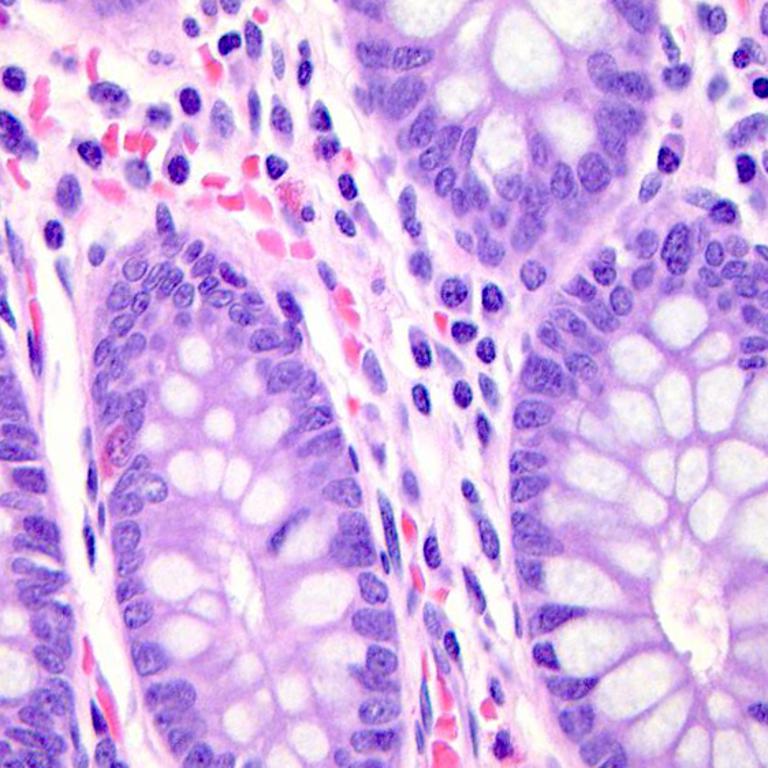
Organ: colon
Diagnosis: benign